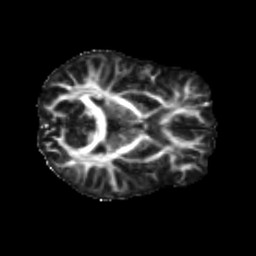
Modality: FA
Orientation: axial
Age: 18
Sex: female
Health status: healthy
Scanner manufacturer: siemens
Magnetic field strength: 3 T
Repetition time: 8.6 s
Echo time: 0.095 s